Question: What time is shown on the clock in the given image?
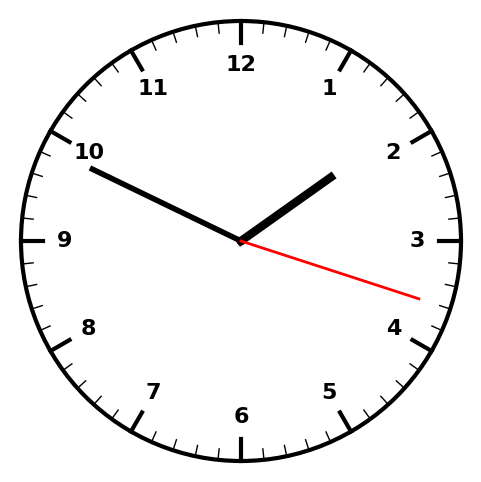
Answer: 01:49:18